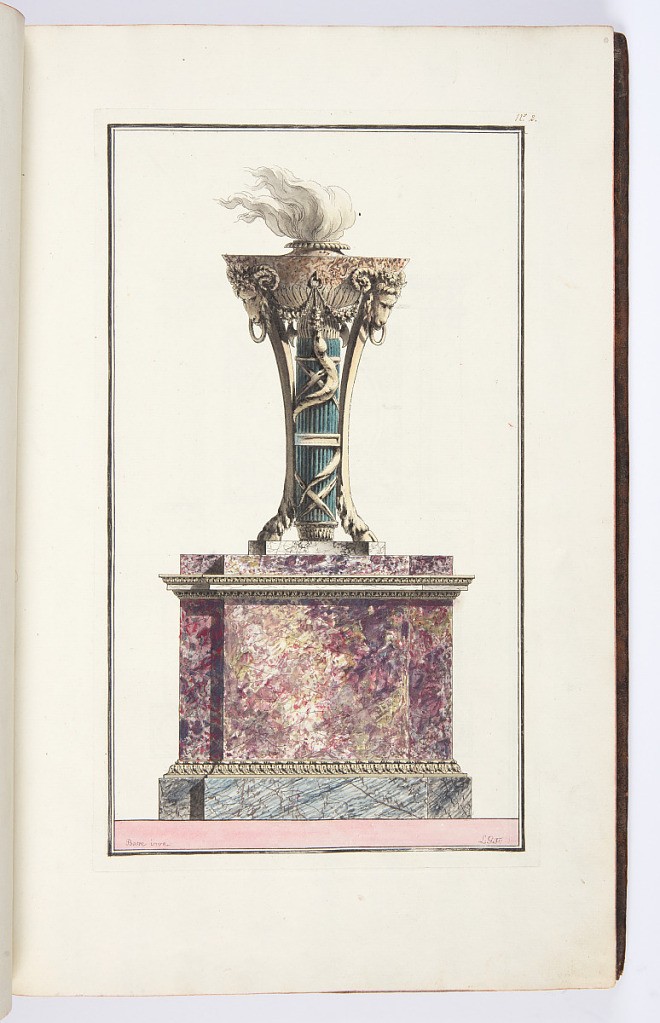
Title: PIED-D’ESTAL surmonté d’un trépied dans le genre antique, ou de tel autre ornement qu’on desirera
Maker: Louis-Gustave Taraval, French, 1738 – 1794
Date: ca. 1791
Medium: Etching and hand colored watercolor on paper
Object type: Print
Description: Design for a stove heater decorated with neoclassical motifs, an incense burner or flaming torch in the form of a tripod decorated with ram's heads, feet, festoons of flowers, leaf motifs and a snake, on top of a marble pedestal with running pattern moldings. The plate is signed, and hand colored with watercolor.